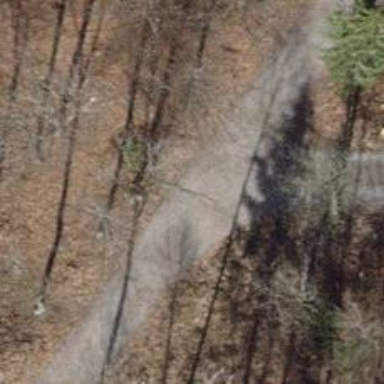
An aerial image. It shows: Gravel track with grade2 tracktype.